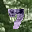
Label: 7